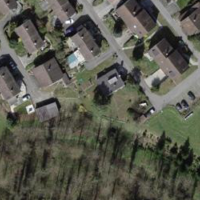
EUNIS habitat code: 54
Species observed at this site:
Vitis vinifera